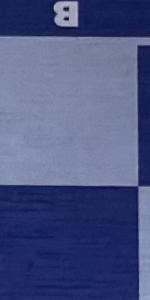
Label: Empty